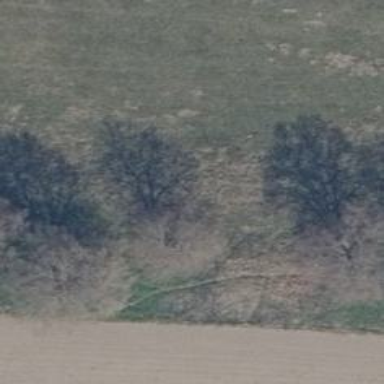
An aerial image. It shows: Row of trees in natural setting.